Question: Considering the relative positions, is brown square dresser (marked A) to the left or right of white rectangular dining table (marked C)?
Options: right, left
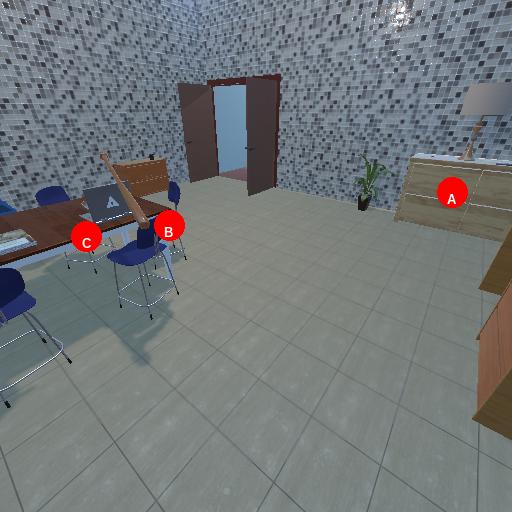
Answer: right